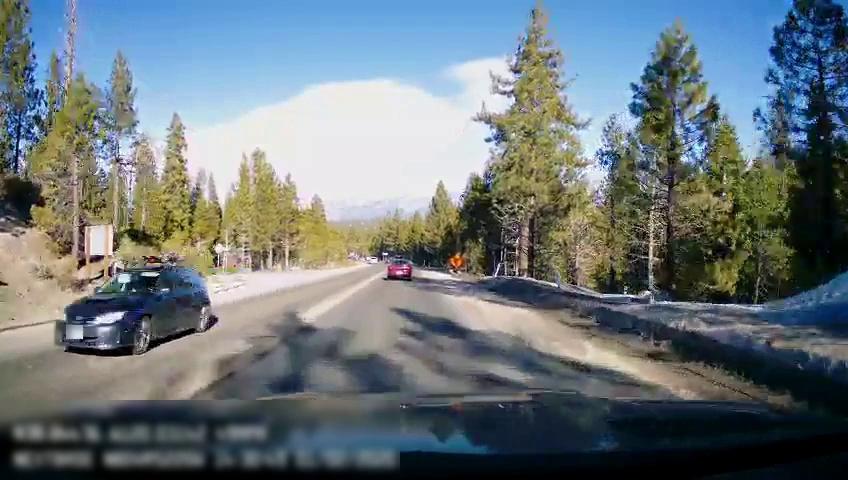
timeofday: Day
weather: Sunny
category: Drivable Space
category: Vehicles | Car
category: Vehicles | SUV
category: Vehicles | Car
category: Vehicles | SUV
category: Lanes | Opposite Lane
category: Lanes | Current Lane
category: Traffic | Signs